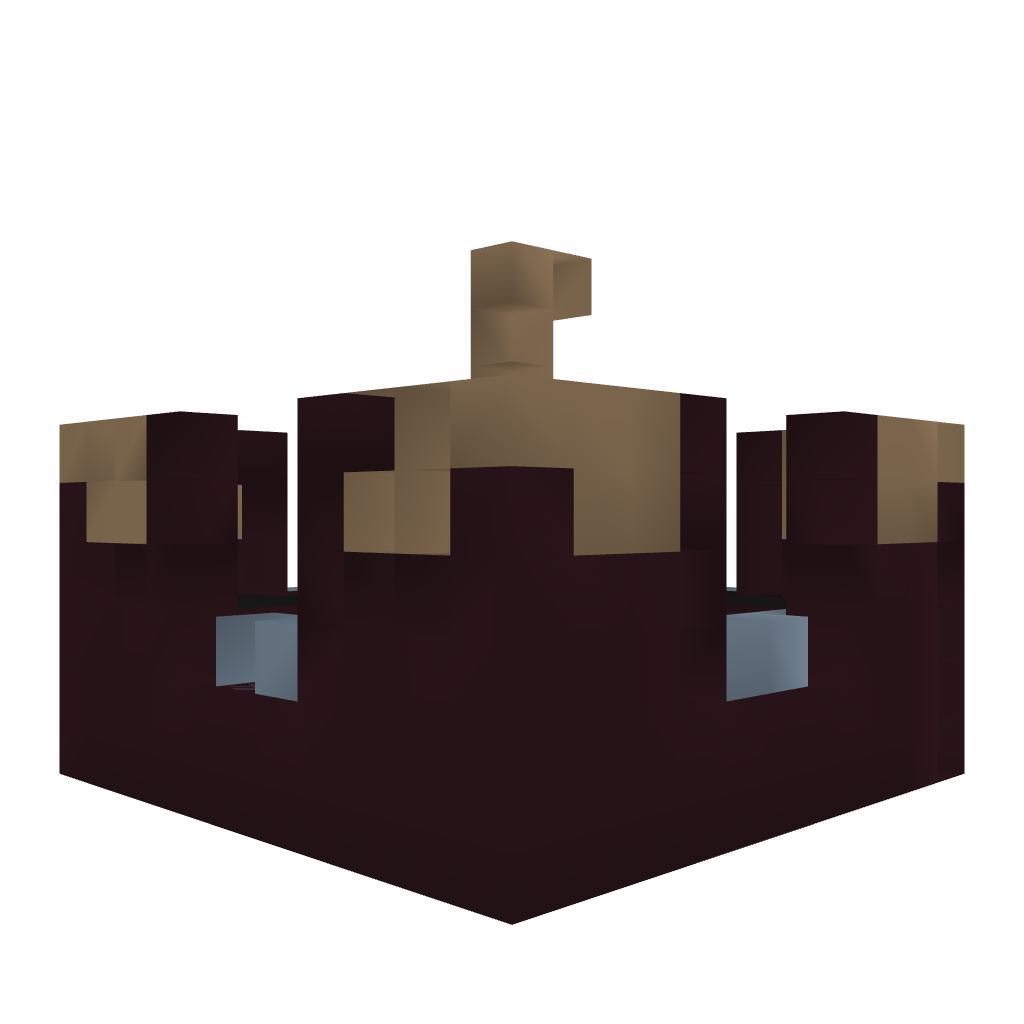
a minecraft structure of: Nether Small Plaza